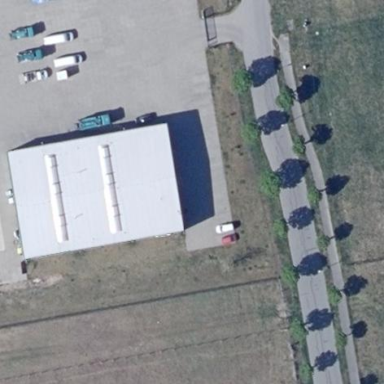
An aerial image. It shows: Industrial building.